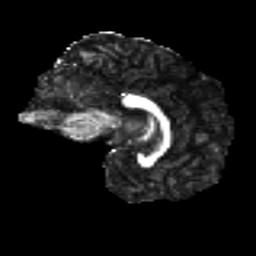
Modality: FA
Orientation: sagittal
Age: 43
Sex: female
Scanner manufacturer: ge
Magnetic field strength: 3 T
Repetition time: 7.8 s
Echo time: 0.0606 s